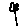
Label: flower